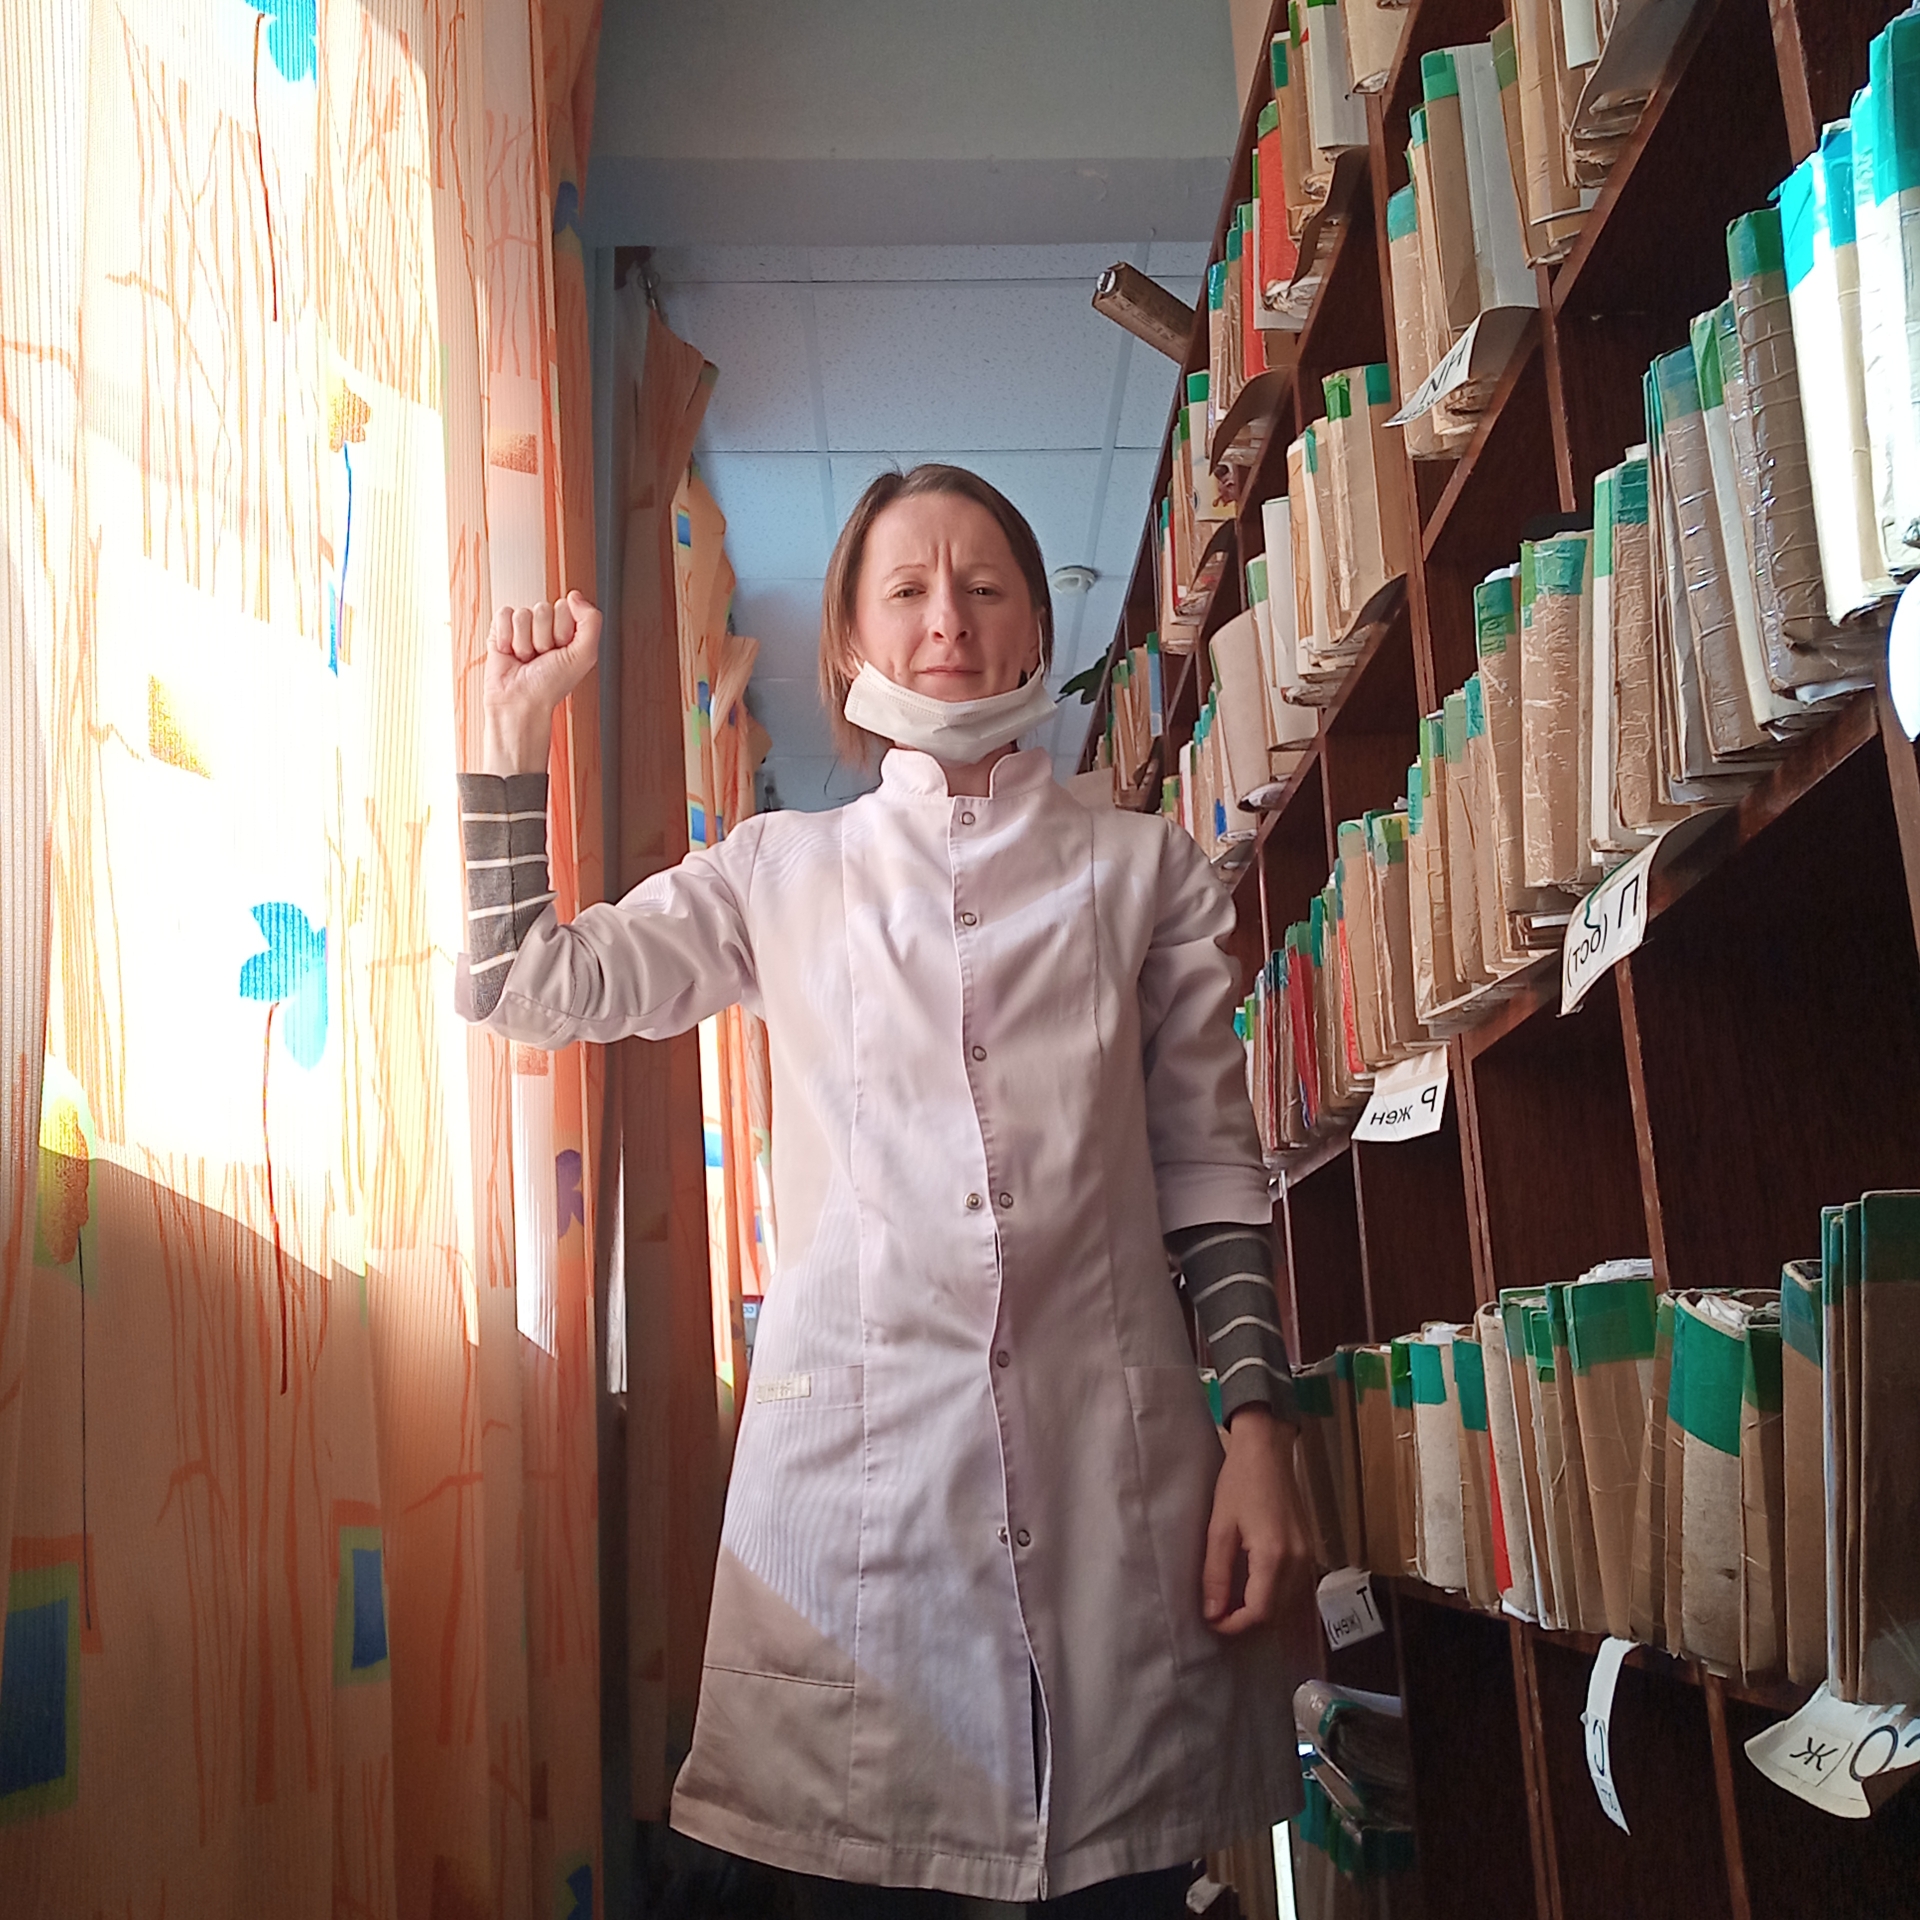
Label: clear